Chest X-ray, AP view. Patient: 23 years old, sex M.
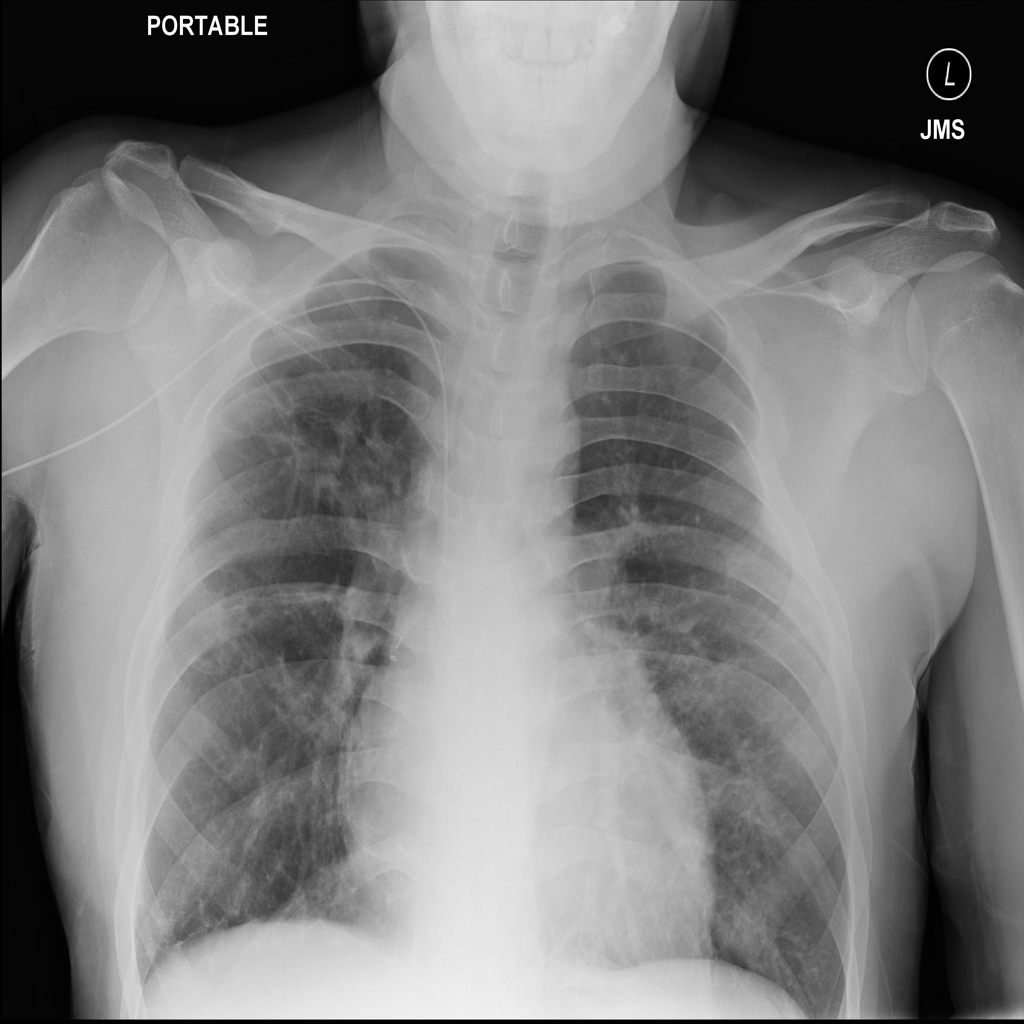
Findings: No Finding